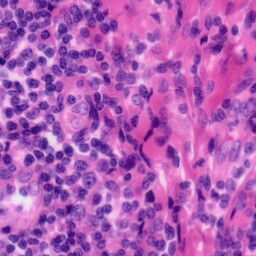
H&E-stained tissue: Tonsil